Field crop: maize
Growth stage: 2
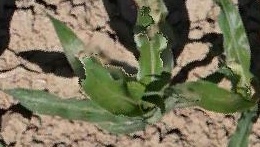
Species: maize